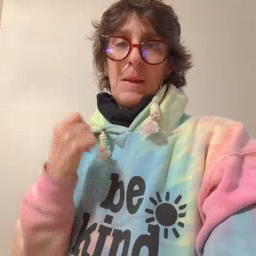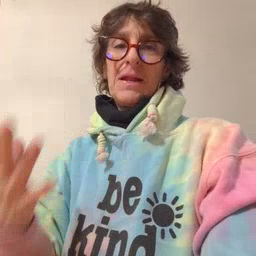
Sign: many